Aerial crown-view tile of a tropical tree (Barro Colorado Island, Panama), acquired 20250915:
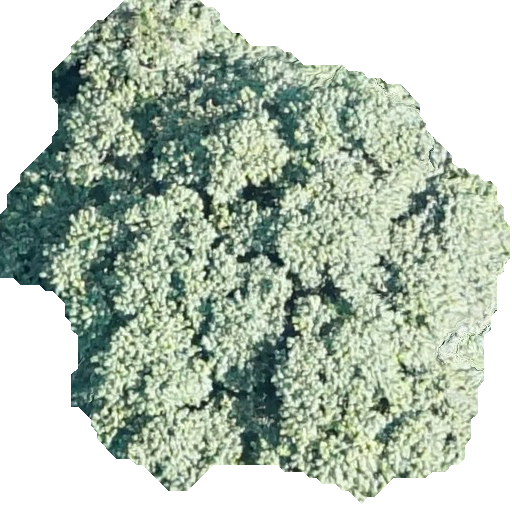
Species: Luehea seemannii
GBIF accepted scientific name: Luehea seemannii
Crown area: 259.53 m²